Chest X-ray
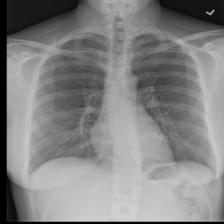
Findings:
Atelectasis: negative
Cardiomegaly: negative
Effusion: negative
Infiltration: negative
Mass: negative
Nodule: negative
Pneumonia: negative
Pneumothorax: negative
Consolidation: negative
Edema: negative
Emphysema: negative
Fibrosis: negative
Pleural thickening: negative
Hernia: negative